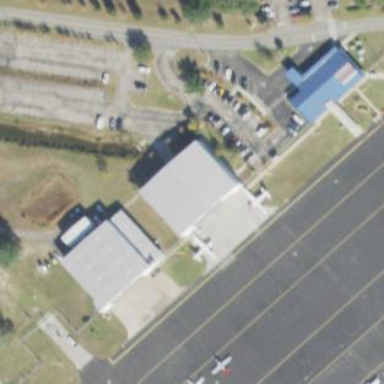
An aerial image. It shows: Hangar building at airport.